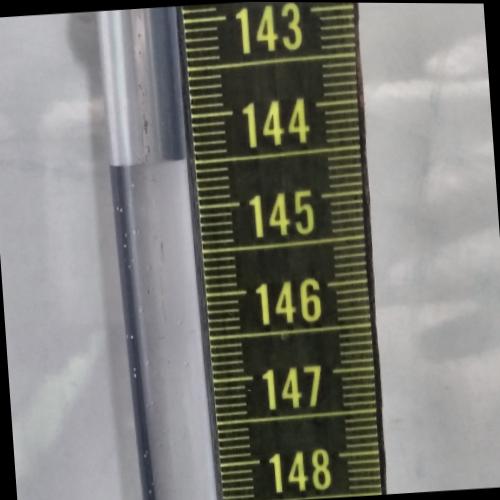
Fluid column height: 144.5 cm